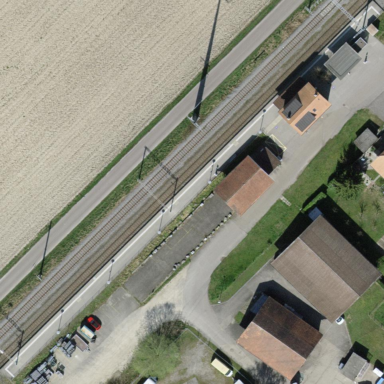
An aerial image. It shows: Platform for public transport with shelter. The platform is for railway use.